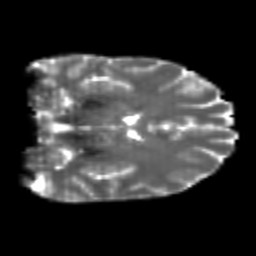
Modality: T2w
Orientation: coronal
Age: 23
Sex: female
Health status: healthy
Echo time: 0.074 s